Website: apple
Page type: customer-info-address
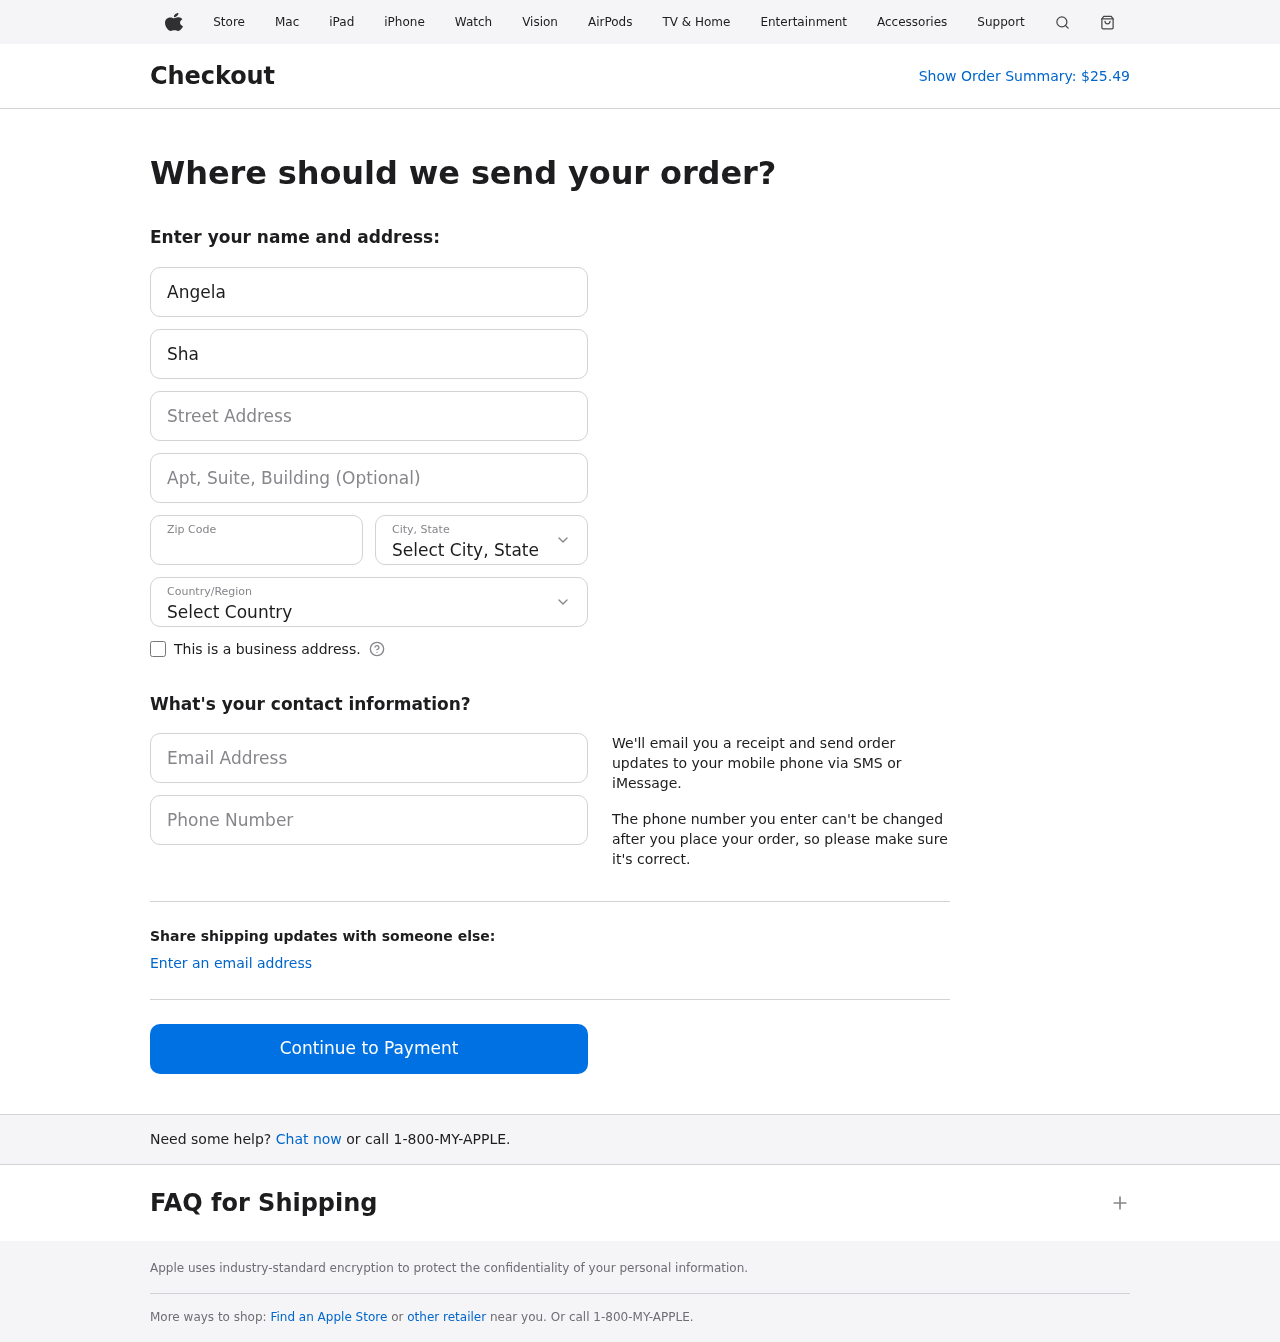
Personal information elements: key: PII_CITY_STATE
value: North James, PR
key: PII_COUNTRY
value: United States
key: PII_EMAIL
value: angela_shah@yahoo.com
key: PII_FIRSTNAME
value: Angela
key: PII_LASTNAME
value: Shah
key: PII_PHONE
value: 3277639147
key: PII_POSTCODE
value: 52506
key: PII_STREET
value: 89785 James Cape Apt. 313
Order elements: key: ORDER_TOTAL
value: $25.49